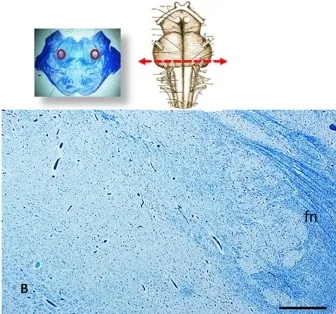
An image series related to the retrotrapezoid/parafacial respiratory group (RTN/pFRG). At the top, on the right: ventral brainstem schematic image with the indication (red arrow) of the optimal sampling for the examination of the human RTN/pFRG in the caudal pons; on the left: whole histological section at this level with the indication of the RTN/pFRG localization. (A) Histological section of medulla oblongata showing in the circled area the normal cytoarchitecture of the RTN/pFRG, adjacent to the facial nerve (fn) in an age-matched control case. Staining: Kluver-Barrera. Scale bar (A-D): 100 mum.
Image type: pathology (alcian_blue)